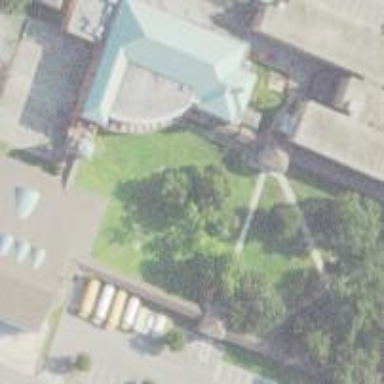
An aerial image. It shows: School.